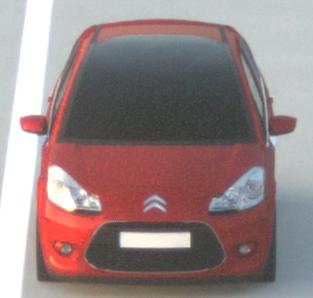
Make: Citroen
Model: C3 1.1
Detailed model: C3 (II)
Model produced from: 2010/01
Model produced until: 2012/03
Doors: 5
Color: red
Road condition: dry road
Daytime: dawn
Contrast: medium contrast